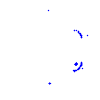
Particle: kaon